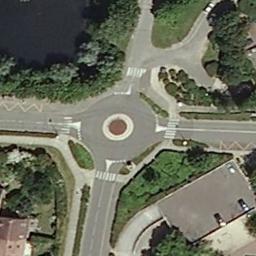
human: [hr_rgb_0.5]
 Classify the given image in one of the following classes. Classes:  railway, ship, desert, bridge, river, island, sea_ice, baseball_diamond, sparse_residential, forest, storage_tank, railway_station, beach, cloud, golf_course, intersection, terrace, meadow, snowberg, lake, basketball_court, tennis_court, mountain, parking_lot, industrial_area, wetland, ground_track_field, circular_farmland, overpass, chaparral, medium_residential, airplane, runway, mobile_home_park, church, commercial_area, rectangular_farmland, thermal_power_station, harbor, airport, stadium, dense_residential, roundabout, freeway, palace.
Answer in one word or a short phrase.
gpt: roundabout